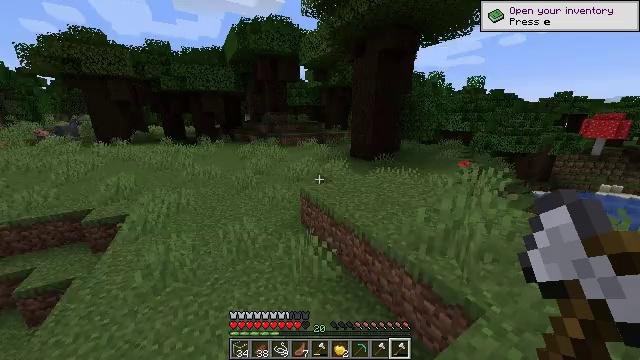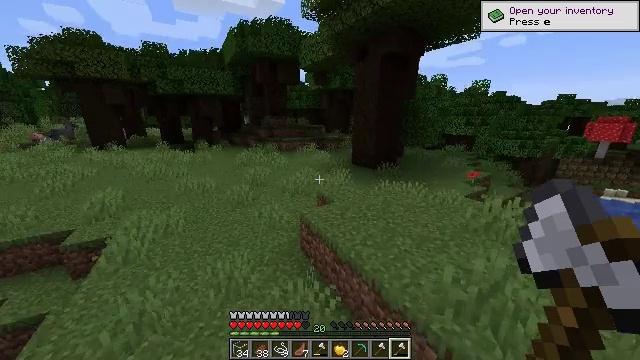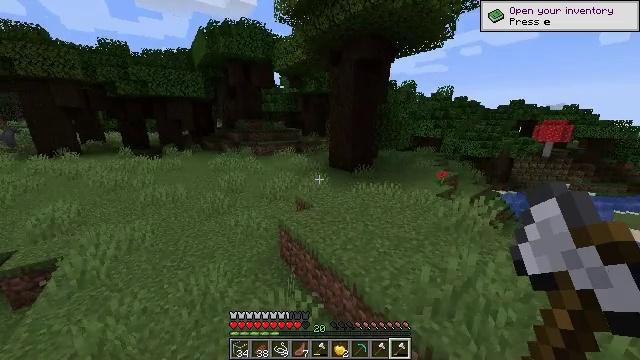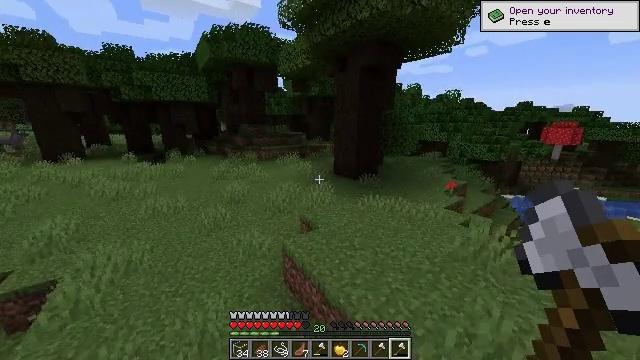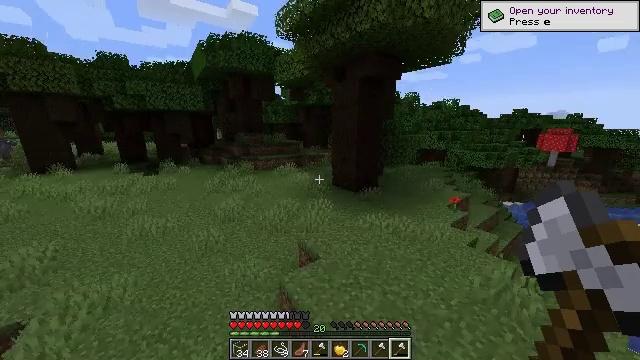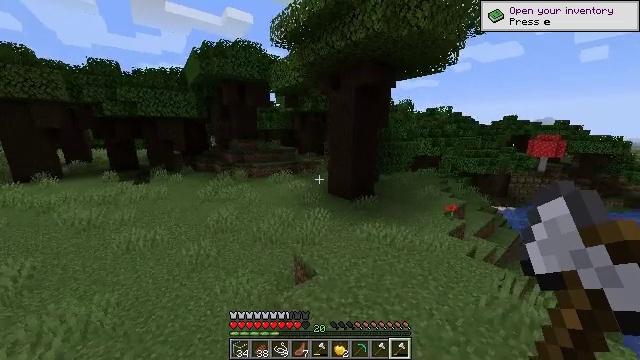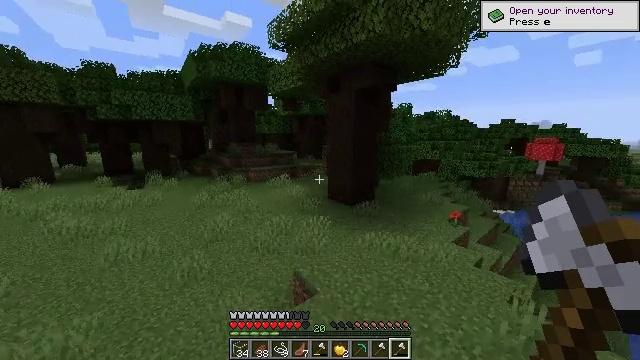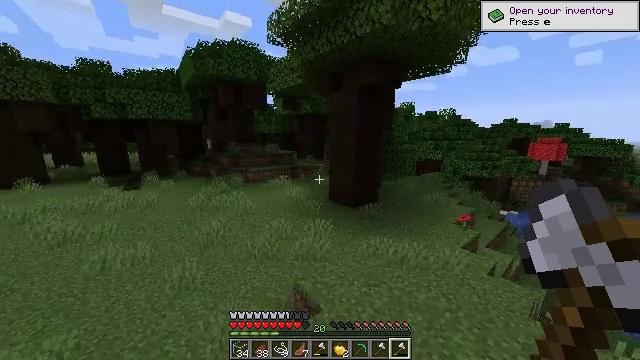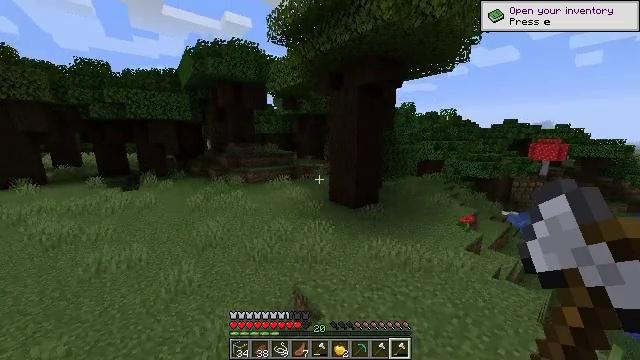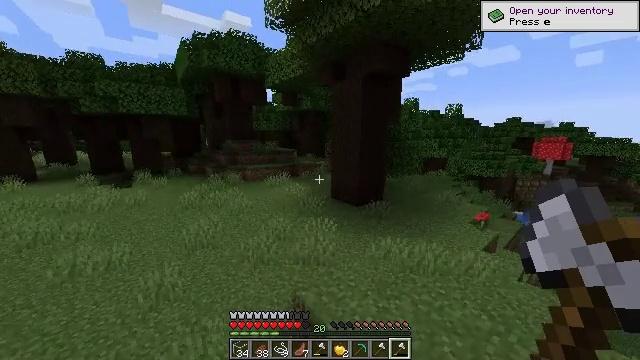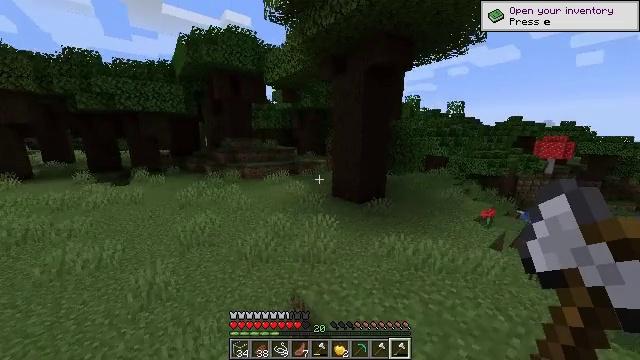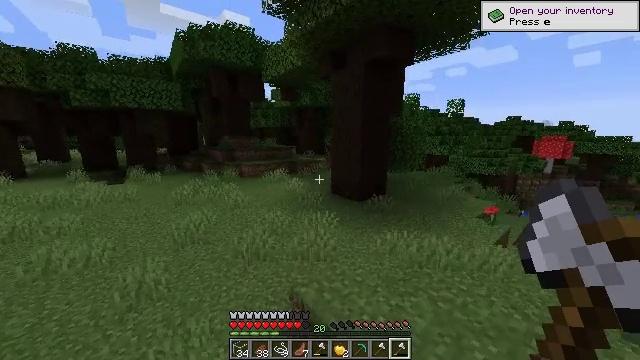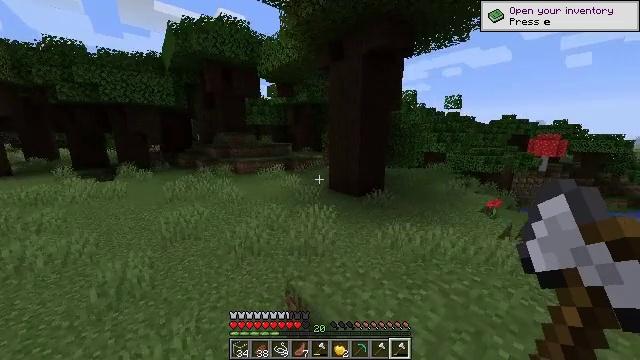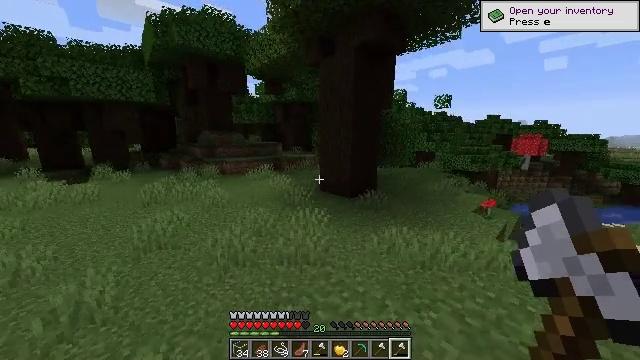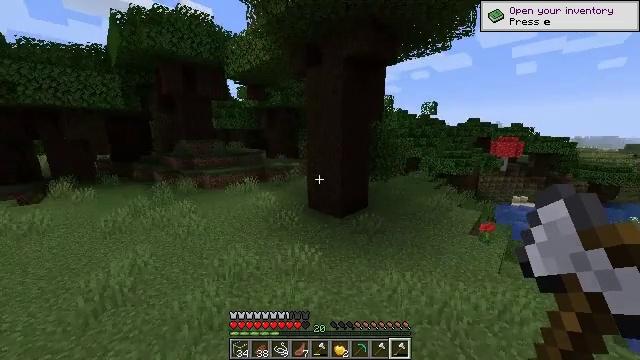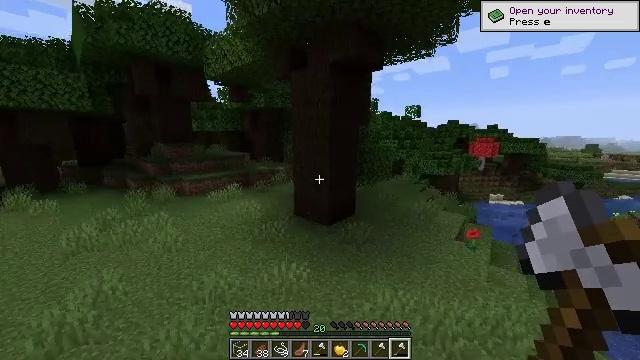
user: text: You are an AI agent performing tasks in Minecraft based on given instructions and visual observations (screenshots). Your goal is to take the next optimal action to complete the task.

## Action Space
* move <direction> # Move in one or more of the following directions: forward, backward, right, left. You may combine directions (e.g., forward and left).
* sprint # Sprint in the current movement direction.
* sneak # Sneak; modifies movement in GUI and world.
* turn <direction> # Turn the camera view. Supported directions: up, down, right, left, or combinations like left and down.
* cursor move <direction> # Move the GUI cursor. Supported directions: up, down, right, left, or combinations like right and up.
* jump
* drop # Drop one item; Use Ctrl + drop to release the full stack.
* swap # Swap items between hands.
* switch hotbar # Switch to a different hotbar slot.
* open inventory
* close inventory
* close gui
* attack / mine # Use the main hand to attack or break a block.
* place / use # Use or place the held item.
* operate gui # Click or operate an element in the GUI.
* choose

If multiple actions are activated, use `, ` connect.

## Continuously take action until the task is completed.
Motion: motion action
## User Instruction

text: Chop down the dark oak log.
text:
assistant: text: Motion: move forward, sprint, jump
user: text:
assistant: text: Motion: move forward, sprint, turn right, jump
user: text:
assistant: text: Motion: move forward, jump
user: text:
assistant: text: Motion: move forward, turn up, jump
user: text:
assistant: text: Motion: move forward, turn right and up, jump
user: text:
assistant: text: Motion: move forward, jump
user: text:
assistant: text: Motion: move forward, sprint, jump
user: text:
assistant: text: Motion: move forward, sprint, jump
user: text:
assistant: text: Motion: move forward, sprint, jump
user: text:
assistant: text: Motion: move forward, sprint, jump
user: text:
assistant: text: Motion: move forward, jump
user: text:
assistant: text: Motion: move forward, jump
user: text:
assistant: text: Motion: move forward, turn right, jump
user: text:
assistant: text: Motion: move forward, turn right, jump
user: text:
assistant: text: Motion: move forward, turn right, jump
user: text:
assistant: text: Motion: move forward, sprint, turn right, jump
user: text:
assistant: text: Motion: move forward, sprint, turn right, jump
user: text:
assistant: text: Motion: move forward, sprint, jump
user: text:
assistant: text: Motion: move forward, sprint, jump
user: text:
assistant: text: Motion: move forward, jump
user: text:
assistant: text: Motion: move forward, jump
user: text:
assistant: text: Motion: move forward, jump
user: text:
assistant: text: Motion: move forward, jump
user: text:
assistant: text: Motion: move forward, jump
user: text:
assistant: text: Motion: move forward, sprint, jump
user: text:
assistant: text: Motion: move forward, sprint, jump
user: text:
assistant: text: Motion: move forward, sprint, jump
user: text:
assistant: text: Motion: move forward, sprint, jump
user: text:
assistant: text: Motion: move forward, jump
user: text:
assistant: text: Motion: move forward, jump